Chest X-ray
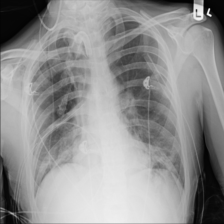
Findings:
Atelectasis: positive
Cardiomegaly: negative
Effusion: negative
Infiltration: negative
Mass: negative
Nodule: negative
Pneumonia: negative
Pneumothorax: positive
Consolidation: negative
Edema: negative
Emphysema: positive
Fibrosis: negative
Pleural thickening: negative
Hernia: negative